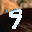
Label: 9